Question: When i put this below code i came with on visualization playground i get the Goal/Target line, but i want it to be dashed/dotted which requires certainty role as specified in the docs. Can anyone enlighten me how to do it with a array input to Google Datatable, or Datatable json string format
'''
function drawVisualization() {
// Create and populate the data table.
var data = google.visualization.arrayToDataTable([
['Year', 'Red', 'Yellow', 'Green','Target'],
['2003', 20, 0, 0,80],
['2004', 0, 55, 0,80],
['2005', 0, 0, 80,80],
['2005', 0, 0, 85,80]
]);
// Create and draw the visualization.
new google.visualization.ColumnChart(document.getElementById('visualization')).
draw(data,
{title:"Yearly Coffee Consumption by Country",
width:600, height:400,
hAxis: {title: "Year"},
legend:'none',
colors:['red','yellow','green'],
//isStacked: true,
series:{
3:{type:'steppedArea',areaOpacity:0}
}
//interpolateNulls: true
}
);
}
'''
I got it to this level below, with the code but how do i make the line stretch graph width

'''
function drawVisualization() {
var data = new google.visualization.DataTable();
data.addColumn('string', 'Month'); // Implicit domain label col.
data.addColumn('number', 'Sales'); // Implicit series 1 data col.
data.addColumn({type:'number'}); // interval role col.
data.addColumn({type:'number'}); // interval role col.
data.addColumn({type:'number'}); // interval role col.
data.addColumn({type:'boolean',role:'certainty'}); // certainty col.
data.addRows([
['Red',20, 0,0, 80,true],
['Yellow', 0, 55, 0, 80,false],
['Green', 0, 0, 85, 80,false]
]);
// Create and draw the visualization.
new google.visualization.ColumnChart(document.getElementById('visualization')).
draw(data,
{title:"Yearly Coffee Consumption by Country",
width:600, height:400,
hAxis: {title: "Year"},
legend:'none',
colors:['red','yellow','green'],
//isStacked: true,
series:{
3:{type:'line',areaOpacity:0}
}
//interpolateNulls: true
}
);
}
'''
<URL>
<URL>
1. So what is the right JSON format for dashed lines?
2. Is there any, i mean anyway i can display a arrow indicator at the right corner of the Target line to visually indicate the Goal?
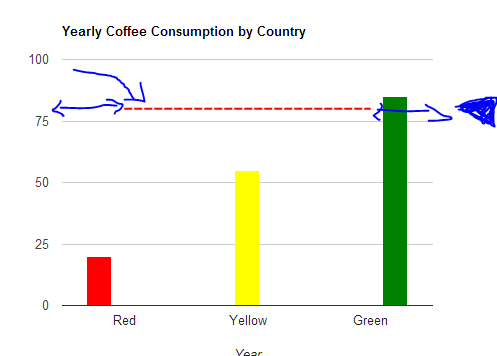
Answer: You can achieve this by creating empty columns at the beginning and end of your chart, and then setting the view window to be within the range that you actually want. The code below achieves this:
'''
function drawVisualization() {
var data = new google.visualization.DataTable();
data.addColumn('string', 'Month'); // Implicit domain label col.
data.addColumn('number', 'Sales'); // Implicit series 1 data col.
data.addColumn({type:'number'}); // interval role col.
data.addColumn({type:'number'}); // interval role col.
data.addColumn({type:'number'}); // interval role col.
data.addColumn({type:'boolean',role:'certainty'}); // certainty col.
data.addRows([
['', null, null, null, 80, false],
['Red',20, 0,0, 80,true],
['Yellow', 0, 55, 0, 80,false],
['Green', 0, 0, 85, 80,false],
['', null, null, null, 80, true]
]);
// Create and draw the visualization.
new google.visualization.ColumnChart(document.getElementById('visualization')).
draw(data,
{title:"Yearly Coffee Consumption by Country",
width:600, height:400,
hAxis: {title: "Year"},
legend:'none',
colors:['red','yellow','green'],
//isStacked: true,
series:{
3:{type:'line',areaOpacity:0}
},
hAxis: {
viewWindow: {
min: 1,
max: 4
}
}
//interpolateNulls: true
}
);
}
'''